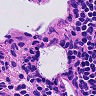
Metastatic tissue present: no